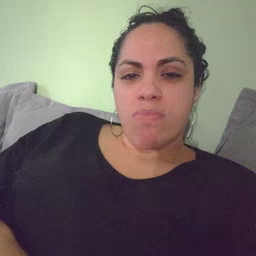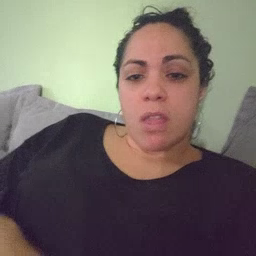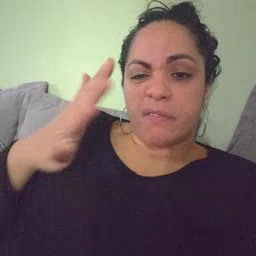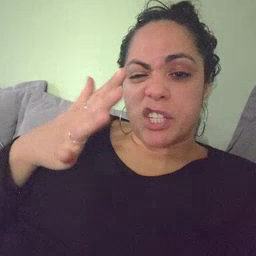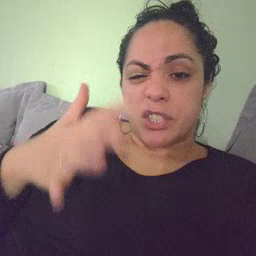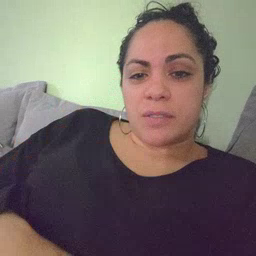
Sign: finish